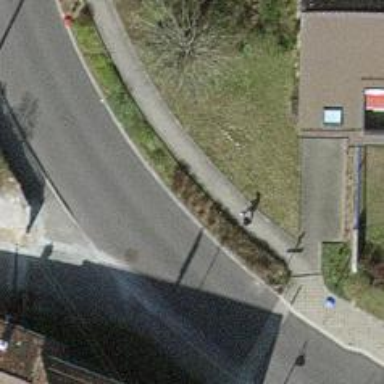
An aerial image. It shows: Footway made of paving stones.